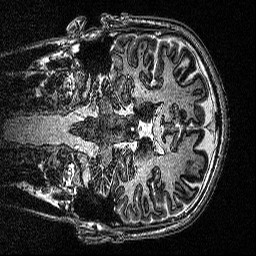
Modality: MP2RAGE
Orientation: coronal
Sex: male
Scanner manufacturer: siemens
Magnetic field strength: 3 T
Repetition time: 5 s
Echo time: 0.00292 s